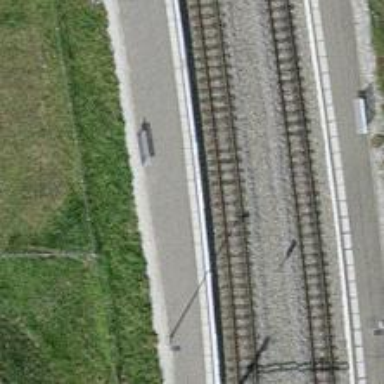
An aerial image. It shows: Narrow-gauge railway siding with electrified contact lines.